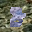
Label: 8